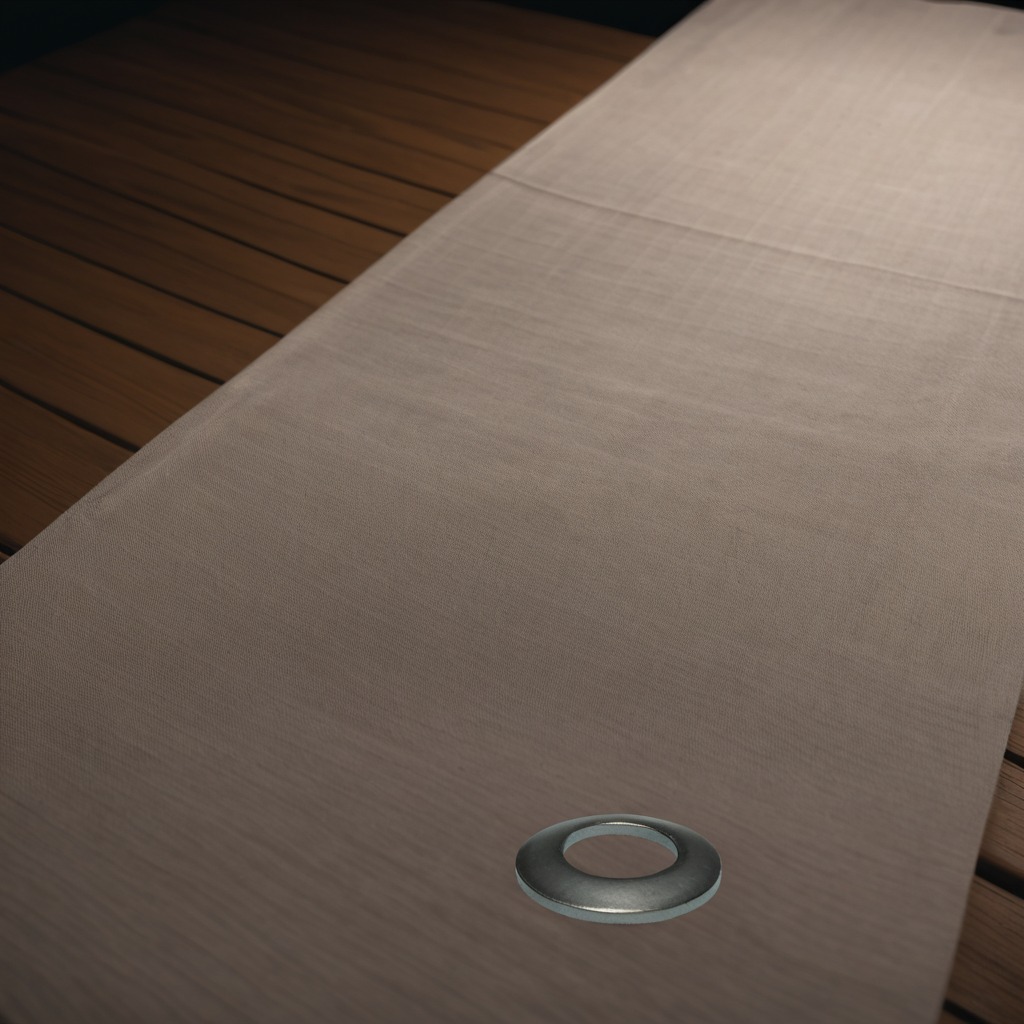
A flat metal washer is lying on a wooden table inside a workshop at night dim ambient light soft shadows worn but beneath the cloth.